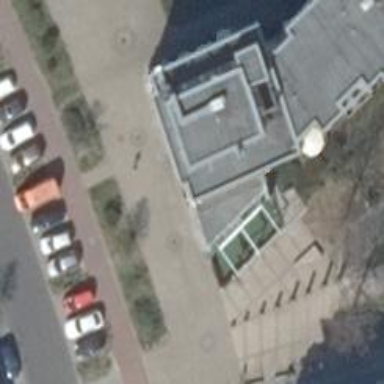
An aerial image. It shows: Restaurant.